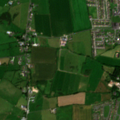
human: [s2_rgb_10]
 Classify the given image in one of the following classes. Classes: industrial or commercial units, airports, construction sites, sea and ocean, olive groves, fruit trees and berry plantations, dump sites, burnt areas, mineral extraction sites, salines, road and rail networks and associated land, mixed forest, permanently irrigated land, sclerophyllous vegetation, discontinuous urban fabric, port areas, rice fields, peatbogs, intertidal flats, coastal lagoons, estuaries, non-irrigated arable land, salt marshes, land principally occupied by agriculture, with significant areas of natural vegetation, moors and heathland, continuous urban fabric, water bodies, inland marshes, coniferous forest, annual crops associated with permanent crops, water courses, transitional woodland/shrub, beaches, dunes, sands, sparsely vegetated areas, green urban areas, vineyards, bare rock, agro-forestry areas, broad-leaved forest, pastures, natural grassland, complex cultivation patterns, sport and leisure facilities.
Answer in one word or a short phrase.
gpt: discontinuous urban fabric, non-irrigated arable land, pastures